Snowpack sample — Snodgrass Mountain, Crested Butte, Colorado (2/4/25, 12:06 PM MST)
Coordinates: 38.923, -106.968
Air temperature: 35 °F
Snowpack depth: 80 cm
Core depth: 60 cm
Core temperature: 32 °F
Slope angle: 14°, slope face: 78°
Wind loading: low
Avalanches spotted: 0
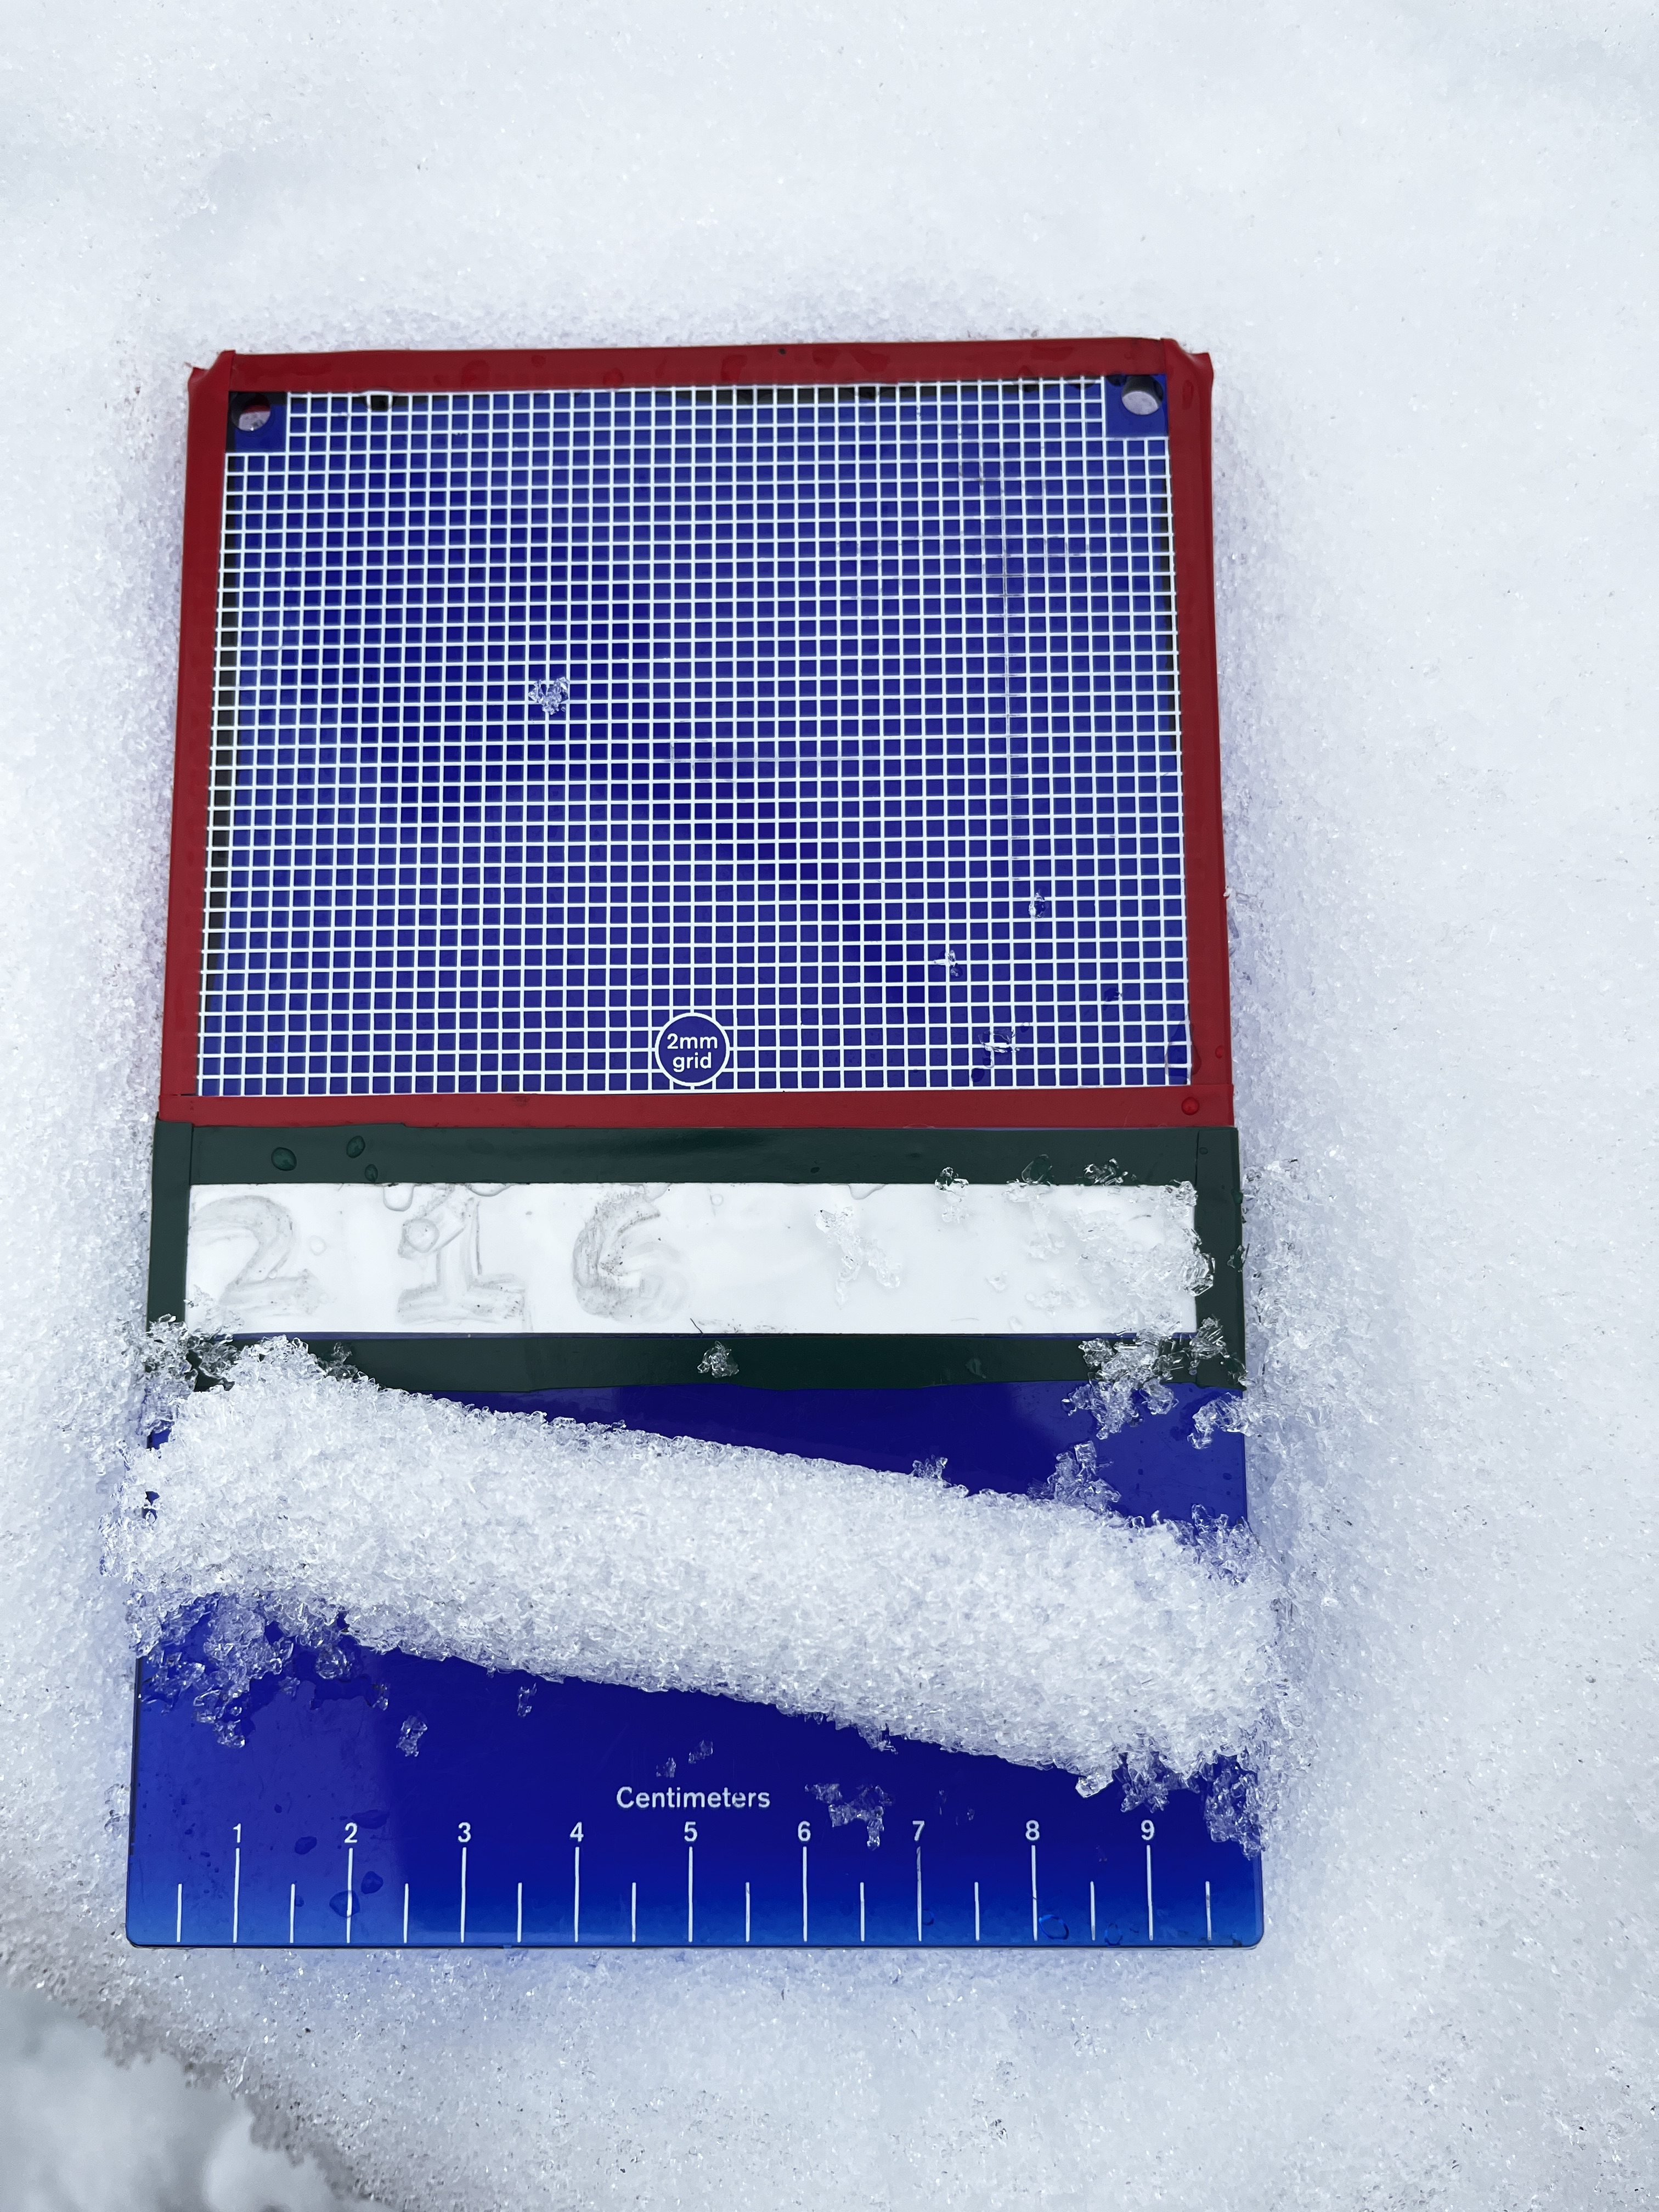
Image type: crystal_card
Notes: No avalanches nearby, unusually warm weather for the last month reported by residents, Collected 25 yards from treeline